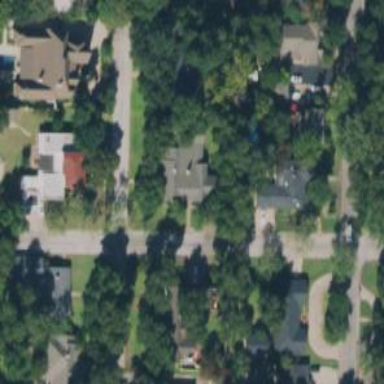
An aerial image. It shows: Alley classified as service road.